Aerial crown-view tile of a tropical tree (Barro Colorado Island, Panama), acquired 20250414:
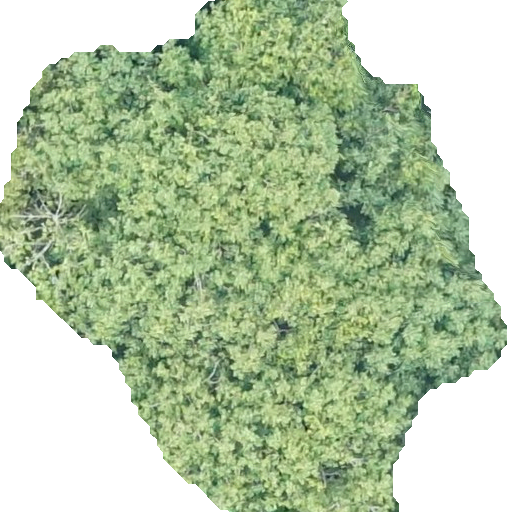
Species: Guarea guidonia
GBIF accepted scientific name: Guarea guidonia
Crown area: 273.725 m²